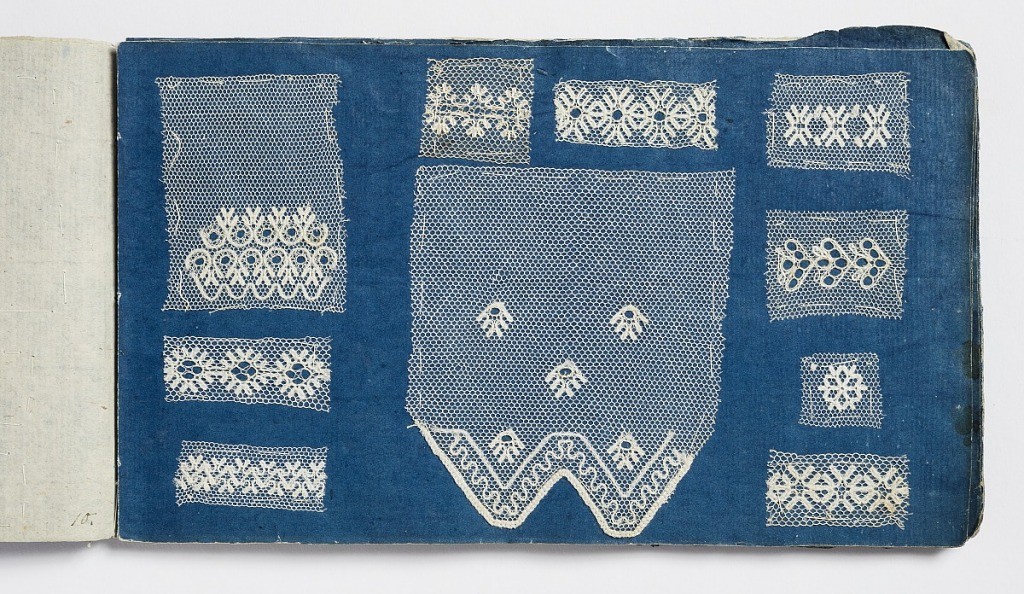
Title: Scrapbook of embroidered net samples
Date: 1800
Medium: paper, linen Technique: embroidered net
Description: Small sample book with twenty-one dark blue pages filled with small swatches of various patterns of embroidered net.